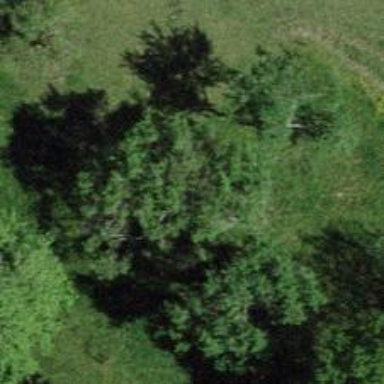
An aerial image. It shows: Beautiful tree in nature.